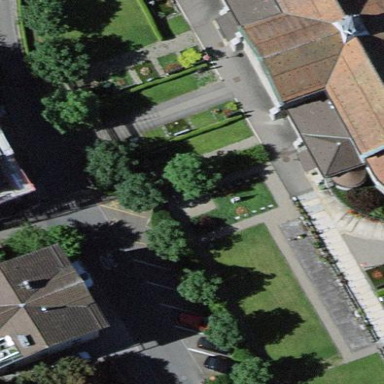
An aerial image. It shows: Cemetery.